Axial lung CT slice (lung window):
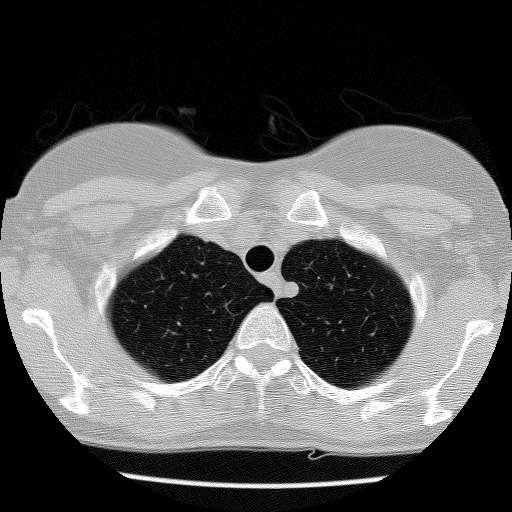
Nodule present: no